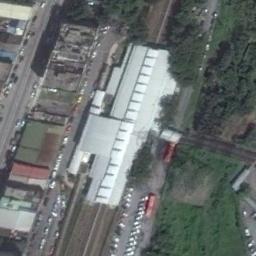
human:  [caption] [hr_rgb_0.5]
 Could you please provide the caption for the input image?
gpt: Many buildings are beside the railway station .

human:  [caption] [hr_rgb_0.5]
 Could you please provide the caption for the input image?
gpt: A well-equipped railway station in a good suburb .

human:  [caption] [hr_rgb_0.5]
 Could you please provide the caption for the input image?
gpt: The railway station has some railways and a white building and a forest is next to the railway station .

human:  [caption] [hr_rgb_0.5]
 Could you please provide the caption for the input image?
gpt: The railway station is next to some buildings and trees .

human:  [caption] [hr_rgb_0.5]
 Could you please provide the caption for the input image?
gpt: There are some green trees and buildings beside the railway station .